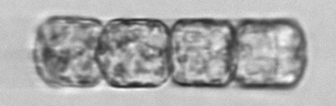
Label: Lauderia_annulata